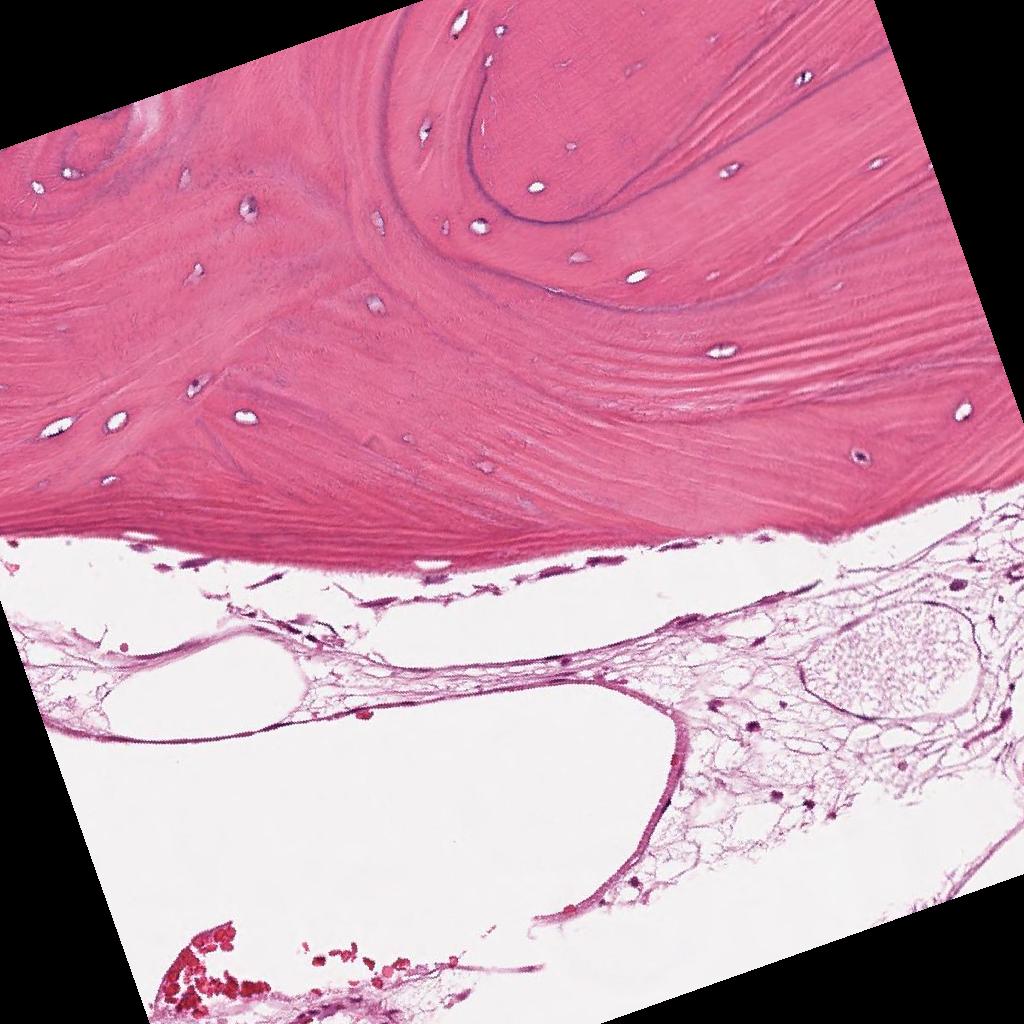
Label: Non-Tumor